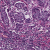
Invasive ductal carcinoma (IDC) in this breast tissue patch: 1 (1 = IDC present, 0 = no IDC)